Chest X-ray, PA view. Patient: 82 years old, sex F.
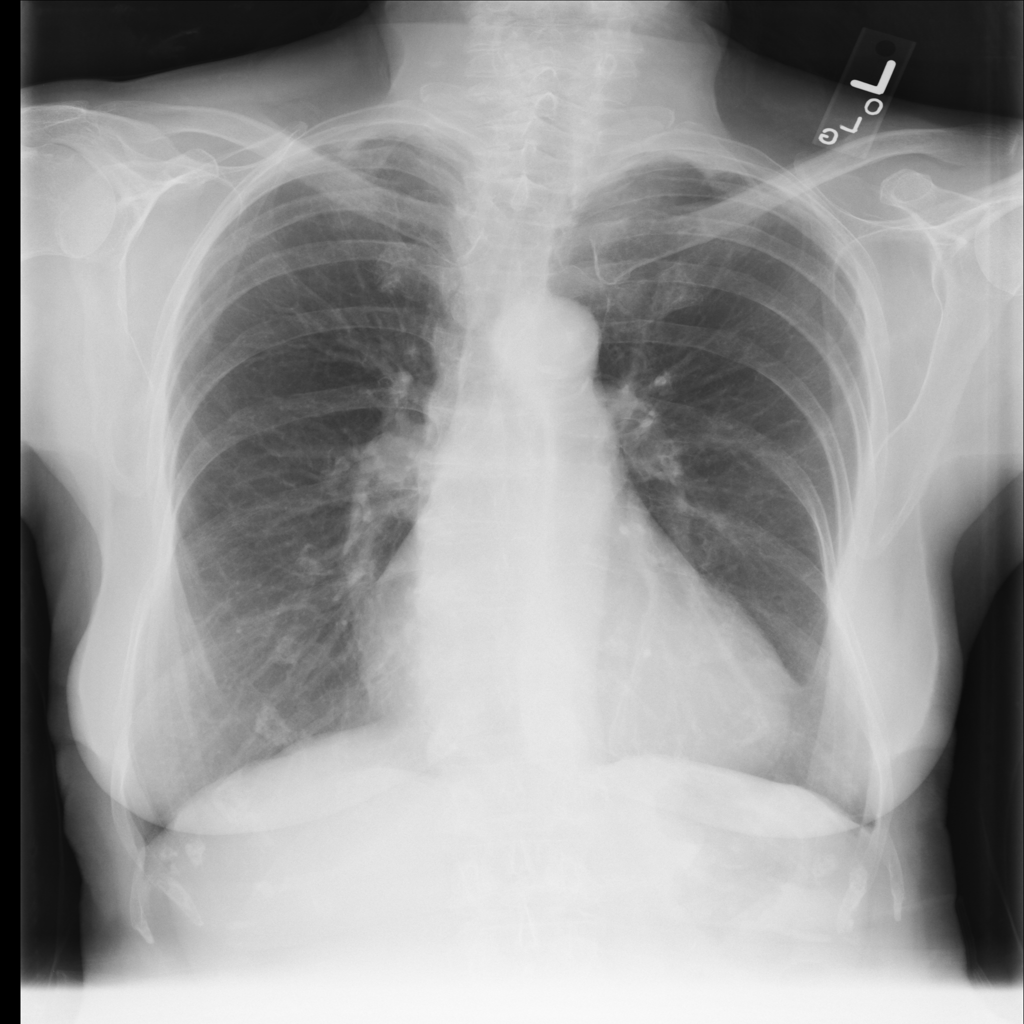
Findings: Cardiomegaly, Mass